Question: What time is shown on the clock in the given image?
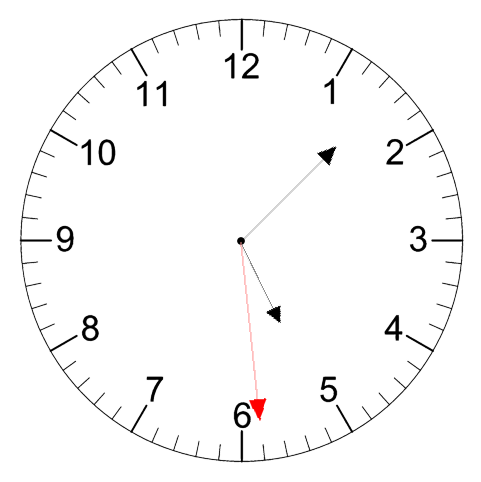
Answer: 05:07:29